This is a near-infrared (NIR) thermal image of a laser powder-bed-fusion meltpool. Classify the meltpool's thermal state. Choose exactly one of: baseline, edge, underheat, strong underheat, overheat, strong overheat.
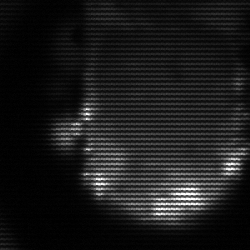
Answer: baseline